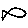
Label: fish